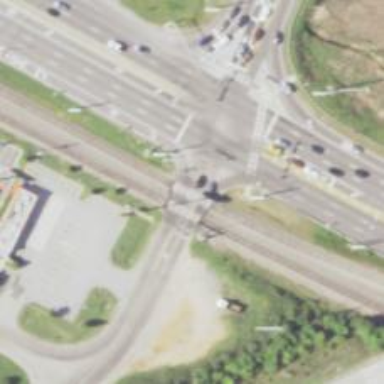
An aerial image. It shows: Level crossing with lights at railway intersection.